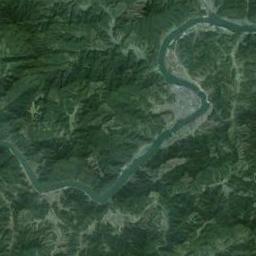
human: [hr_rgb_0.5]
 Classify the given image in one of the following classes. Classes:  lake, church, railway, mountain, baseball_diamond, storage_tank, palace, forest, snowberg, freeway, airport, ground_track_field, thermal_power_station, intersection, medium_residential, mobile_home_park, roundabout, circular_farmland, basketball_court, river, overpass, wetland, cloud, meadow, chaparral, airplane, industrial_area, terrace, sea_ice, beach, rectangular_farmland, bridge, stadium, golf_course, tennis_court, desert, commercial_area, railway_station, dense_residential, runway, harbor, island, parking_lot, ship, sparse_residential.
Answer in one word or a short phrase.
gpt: river